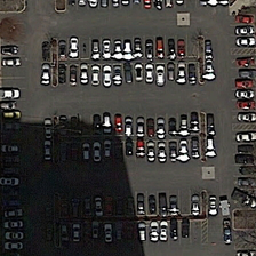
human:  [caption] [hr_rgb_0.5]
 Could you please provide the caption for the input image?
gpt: Part of the parking lot is in the shade of the building.

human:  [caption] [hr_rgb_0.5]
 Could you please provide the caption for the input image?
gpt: A shadow cast over the crowded parking lot.

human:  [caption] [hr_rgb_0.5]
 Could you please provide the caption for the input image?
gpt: A part of the parking lot is behind the building.

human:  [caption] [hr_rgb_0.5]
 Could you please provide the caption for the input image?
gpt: a quarter of the parking is in the shadow .

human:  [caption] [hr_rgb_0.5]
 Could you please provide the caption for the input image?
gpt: The shadow of the rouge casts on this cramped parking lot.